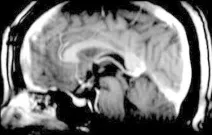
Radiological evaluation of CG postoperatively. The size of the residual tumor decreased following GKRS (c-f).
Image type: radiology (mri)